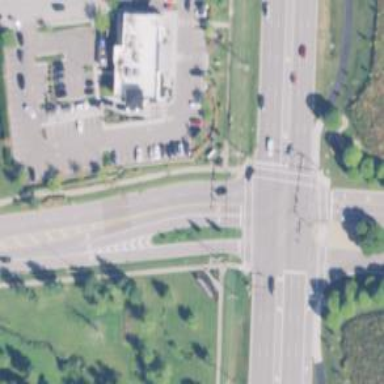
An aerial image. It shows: Marked crossing on the road.